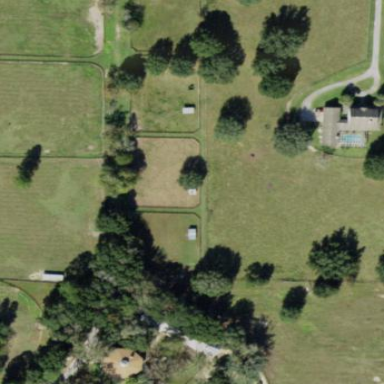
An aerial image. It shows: Farmyard area.